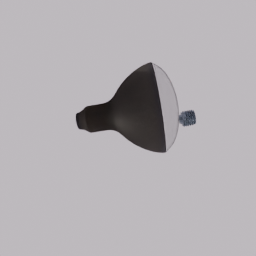
Label: lighting